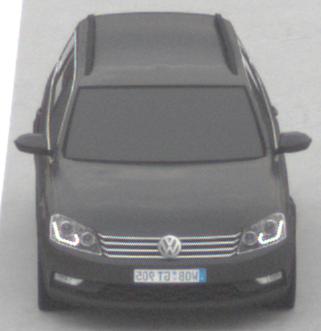
Make: VW
Model: Passat Alltrack 1.8 TSI
Detailed model: Passat (B7) Alltrack
Model produced from: 2012/03
Model produced until: 2013/06
Doors: 5
Color: gray
Road condition: dry road
Daytime: morning or afternoon
Contrast: low contrast